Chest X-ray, PA view. Patient: 54 years old, sex M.
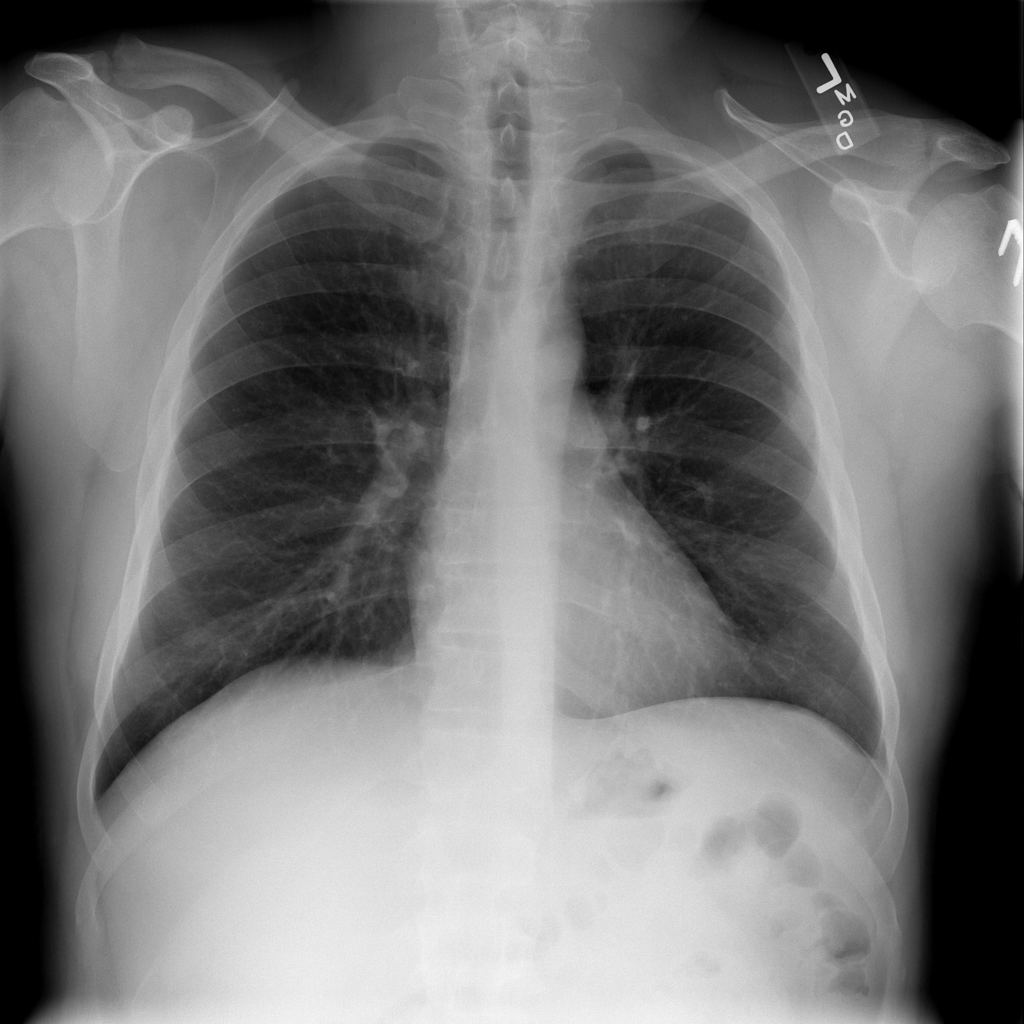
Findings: No Finding